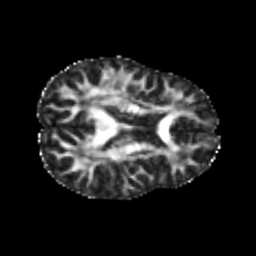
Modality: FA
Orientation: axial
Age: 25
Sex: female
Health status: healthy
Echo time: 0.074 s